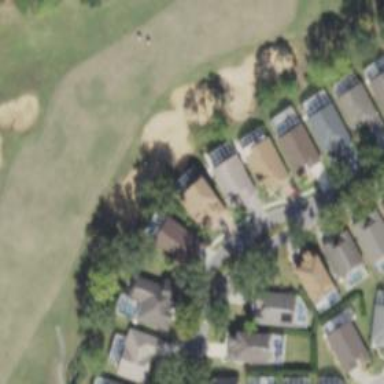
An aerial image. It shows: Sandy area is golf bunker.